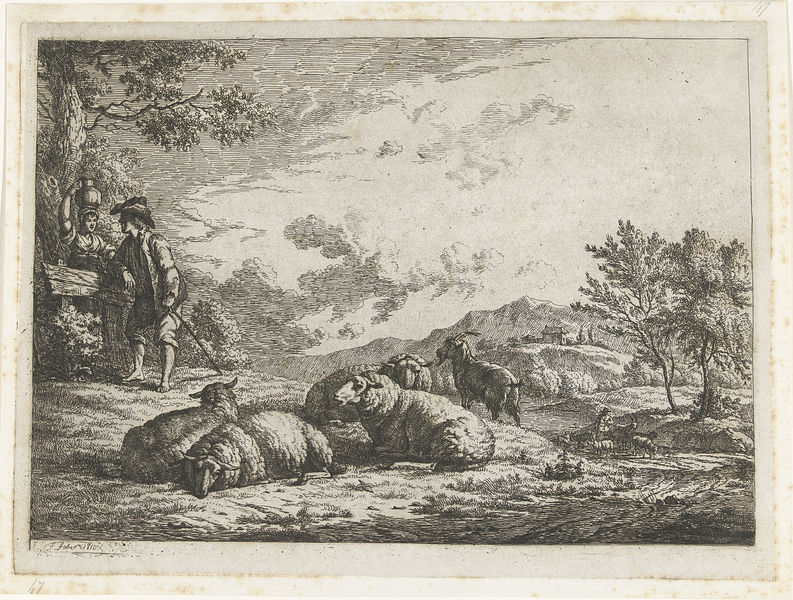
Titel: Herder en melkmeid in gesprek
Künstler: Frédéric Théodore Faber
Standort: Amsterdam
Institution: Rijksmuseum
Schlagwörter: baum, himmel, kopf, wolken, bäume, landschaft, frau, holz, hut, schwarz, weiss, zeichnung, haus, tiere, weg, wiese, zaun, gespräch, arm, bild, signatur, gräser, natur, paar, blatt, esel, stock, krug, magd, stab, berge, gebirge, ziegel, grafik, herde, wolle, bauer, barfuss, schaf, druck, radierung, bleistift, hörner, schafe, hirte, schäfer, ziegen, blöken, blöcken